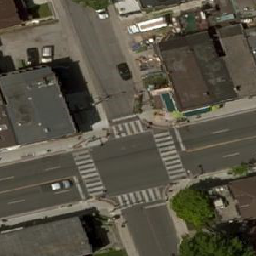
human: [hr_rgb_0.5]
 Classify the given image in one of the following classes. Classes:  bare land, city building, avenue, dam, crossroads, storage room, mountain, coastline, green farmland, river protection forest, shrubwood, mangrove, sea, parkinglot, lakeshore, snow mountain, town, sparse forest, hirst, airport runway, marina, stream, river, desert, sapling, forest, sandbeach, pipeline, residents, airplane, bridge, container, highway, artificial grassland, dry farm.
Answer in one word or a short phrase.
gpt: crossroads